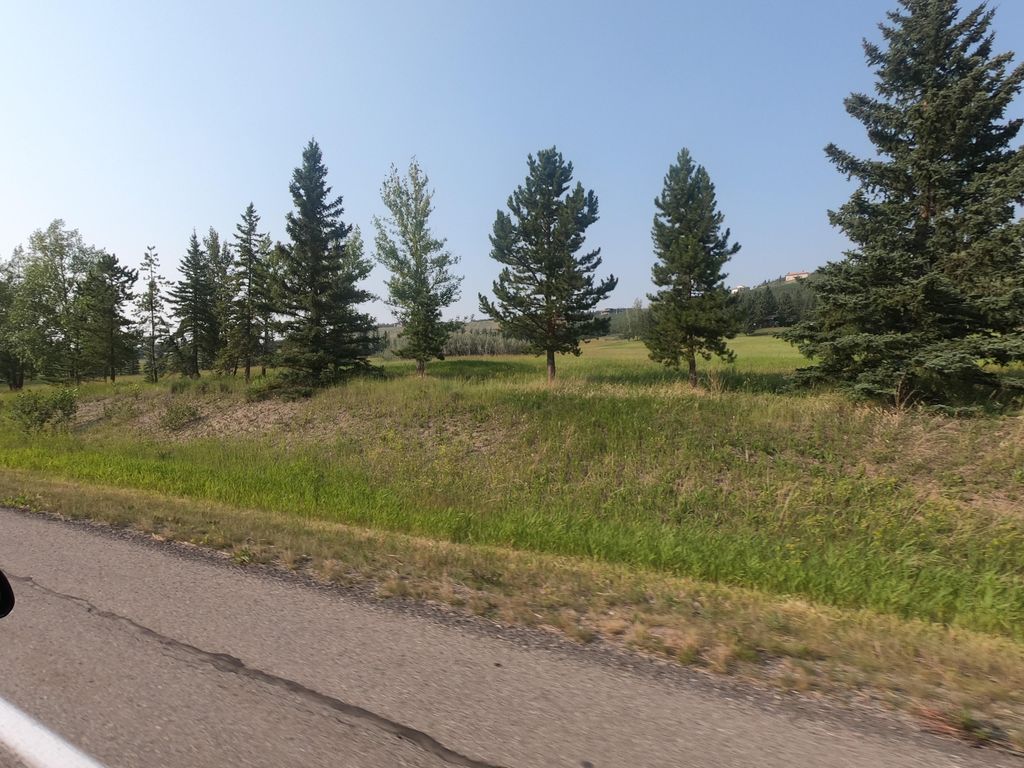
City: calgary